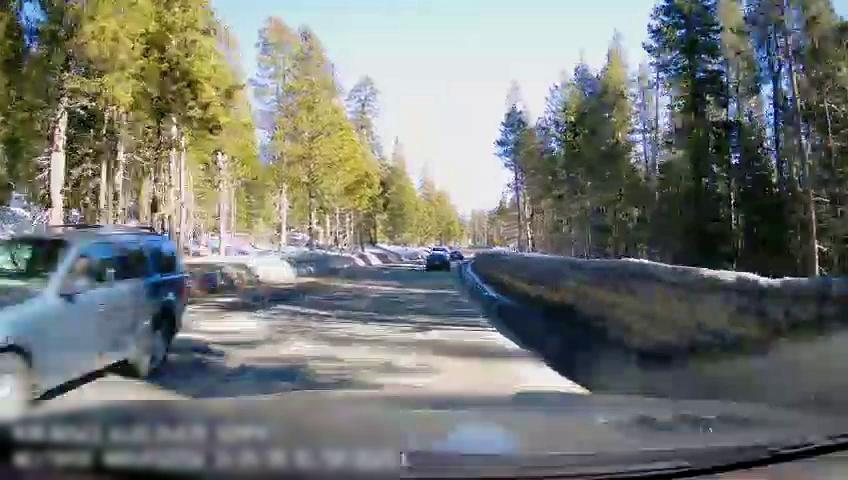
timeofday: Day
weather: Snowy
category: Drivable Space
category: Vehicles | Car
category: Vehicles | Car
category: Vehicles | SUV